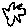
Label: star